【题型】解答题　【知识点】平面几何　【难度】medium
如图，在半径为 $20\text{cm}$ 的半圆形（$O$ 为圆心）铝皮上截取一块矩形材料 $ABCD$，其中点 $A$、$B$ 在直径上，点 $C$、$D$ 在圆周上。

\vspace{1em}

\noindent (1) ①设 $\angle BOC = \theta$，矩形 $ABCD$ 的面积为 $S = g(\theta)$，求 $g(\theta)$ 表达式，并写出 $\theta$ 的范围：

\noindent \quad ②设 $BC = x(\text{cm})$，矩形 $ABCD$ 的面积为 $S = f(x)$，求 $f(x)$ 表达式，并写出 $x$ 的范围：

\noindent (2) 怎样截取才能使截得的矩形 $ABCD$ 的面积最大？并求最大面积。
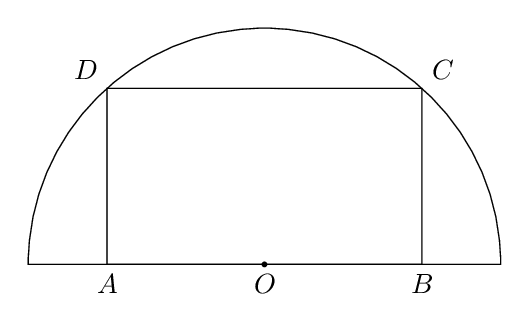
【解答】
\noindent \textcolor{red}{【答案】} (1) ① $g(\theta) = 400 \sin 2\theta \ (\text{cm}^2)$， $0 < \theta < \frac{\pi}{2}$； ② $f(x) = 2x\sqrt{400-x^2} \ (\text{cm}^2)$， $0 < x < 20$。

\noindent (2) 当截取 $AB = 20\sqrt{2}\text{cm}$，$BC = 10\sqrt{2}\text{cm}$ 时能使截得的矩形 $ABCD$ 的面积最大，最大面积为 $400\text{cm}^2$。

\vspace{1em}

% --- 分析部分 ---
\noindent \textcolor{red}{【分析】}

\noindent (1) ①用 $\angle BOC = \theta$ 和半径表达出边 $AB, BC$，进而表达出面积并写出 $\theta$ 的取值范围，②用 $BC = x(\text{cm})$ 表达出 $AB = 2OB = 2\sqrt{400-x^2}$，进而表达出面积并写出 $x$ 的取值范围； (2) 利用三角函数的有界性求面积最大值。

\vspace{1em}

% --- 解析部分 ---
\noindent \textcolor{red}{【解析】}

\noindent (1) ①连接 $OC$，则 $OC = 20\text{cm}$，$BC = OC \cdot \sin\theta = 20\sin\theta\text{cm}$，$OB = OC \cdot \cos\theta = 20\cos\theta\text{cm}$，则 $AB = 2OB = 40\cos\theta\text{cm}$，则 $g(\theta) = AB \cdot BC = 800\sin\theta\cos\theta = 400\sin 2\theta \ (\text{cm}^2)$， $0 < \theta < \frac{\pi}{2}$。

\noindent ②连接 $OC$，则 $OC = 20\text{cm}$，由勾股定理得：$OB = \sqrt{400-x^2}\text{cm}$，$AB = 2OB = 2\sqrt{400-x^2}\text{cm}$，则 $f(x) = AB \cdot BC = 2x\sqrt{400-x^2} \ (\text{cm}^2)$， $0 < x < 20$。

\noindent (2) 由 (1) 知：$g(\theta) = 400 \sin 2\theta$， $0 < \theta < \frac{\pi}{2}$，所以 $2\theta \in (0, \pi)$，当 $2\theta = \frac{\pi}{2}$，即 $\theta = \frac{\pi}{4}$ 时，$g(\theta) = 400 \sin 2\theta$ 取得最大值，最大值为 $400\text{cm}^2$，此时 $AB = 40\cos\frac{\pi}{4} = 20\sqrt{2}\text{cm}$，$BC = 20\sin\frac{\pi}{4} = 10\sqrt{2}\text{cm}$，所以当截取 $AB = 20\sqrt{2}\text{cm}$，$BC = 10\sqrt{2}\text{cm}$ 时能使截得的矩形 $ABCD$ 的面积最大，最大面积为 $400\text{cm}^2$。

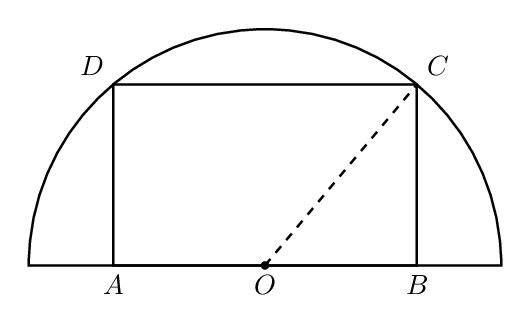